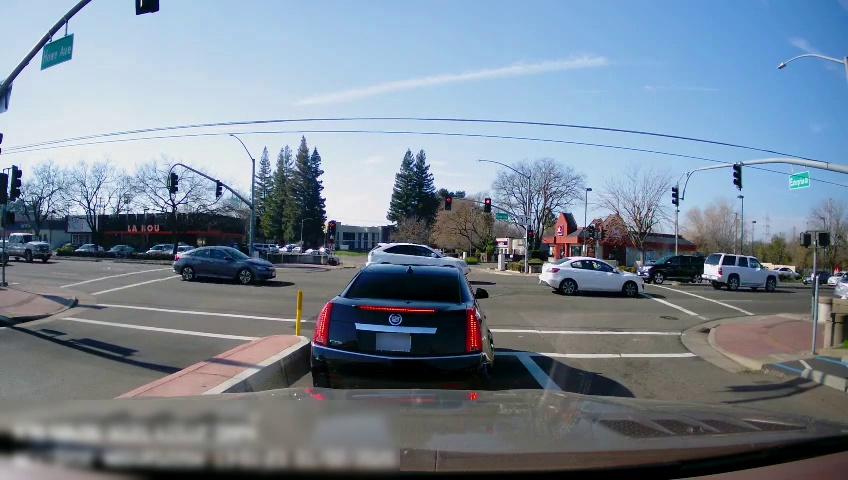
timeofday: Day
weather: Sunny
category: Drivable Space
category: Vehicles | SUV
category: Vehicles | Car
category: Vehicles | Car
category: Vehicles | SUV
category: Vehicles | Car
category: Vehicles | Car
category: Vehicles | SUV
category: Vehicles | Car
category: Vehicles | Truck
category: Vehicles | Car
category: Vehicles | Car
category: Vehicles | Car
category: Vehicles | Car
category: Vehicles | Car
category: Vehicles | Car
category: Lanes | Opposite Lane
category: Lanes | Current Lane
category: Traffic | Lights
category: Traffic | Signs
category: Traffic | Lights
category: Traffic | Lights
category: Traffic | Lights
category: Traffic | Lights
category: Traffic | Lights
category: Traffic | Lights
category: Traffic | Lights
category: Traffic | Lights
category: Traffic | Signs
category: Traffic | Lights
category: Traffic | Lights
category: Traffic | Lights
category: Traffic | Lights
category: Traffic | Lights
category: Traffic | Signs
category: Traffic | Lights
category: Traffic | Lights
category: Traffic | Lights